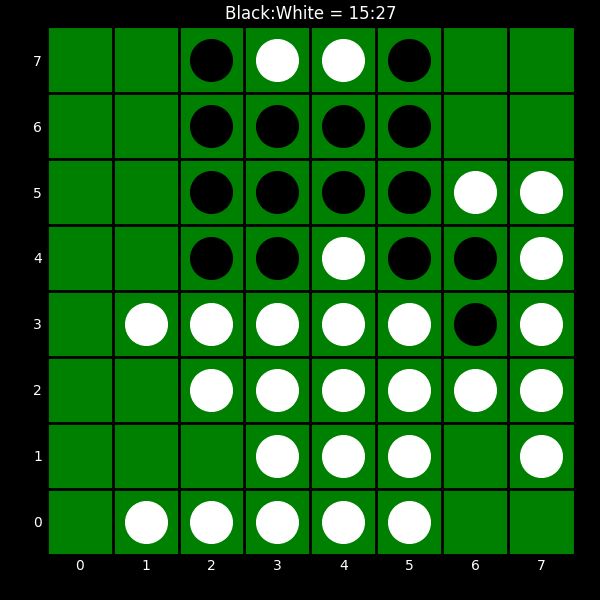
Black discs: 15
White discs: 27